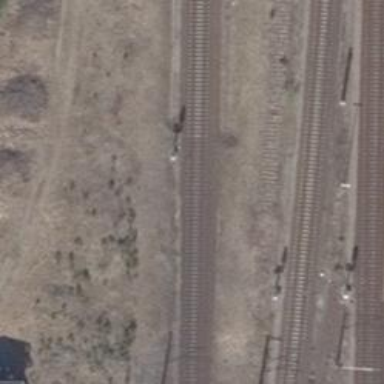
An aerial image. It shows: Railway signal.